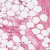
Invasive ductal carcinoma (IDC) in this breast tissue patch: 0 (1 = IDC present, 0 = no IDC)